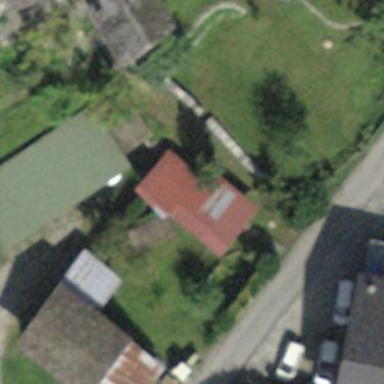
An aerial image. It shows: Cabin.